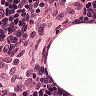
Metastatic tissue present: no